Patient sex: M
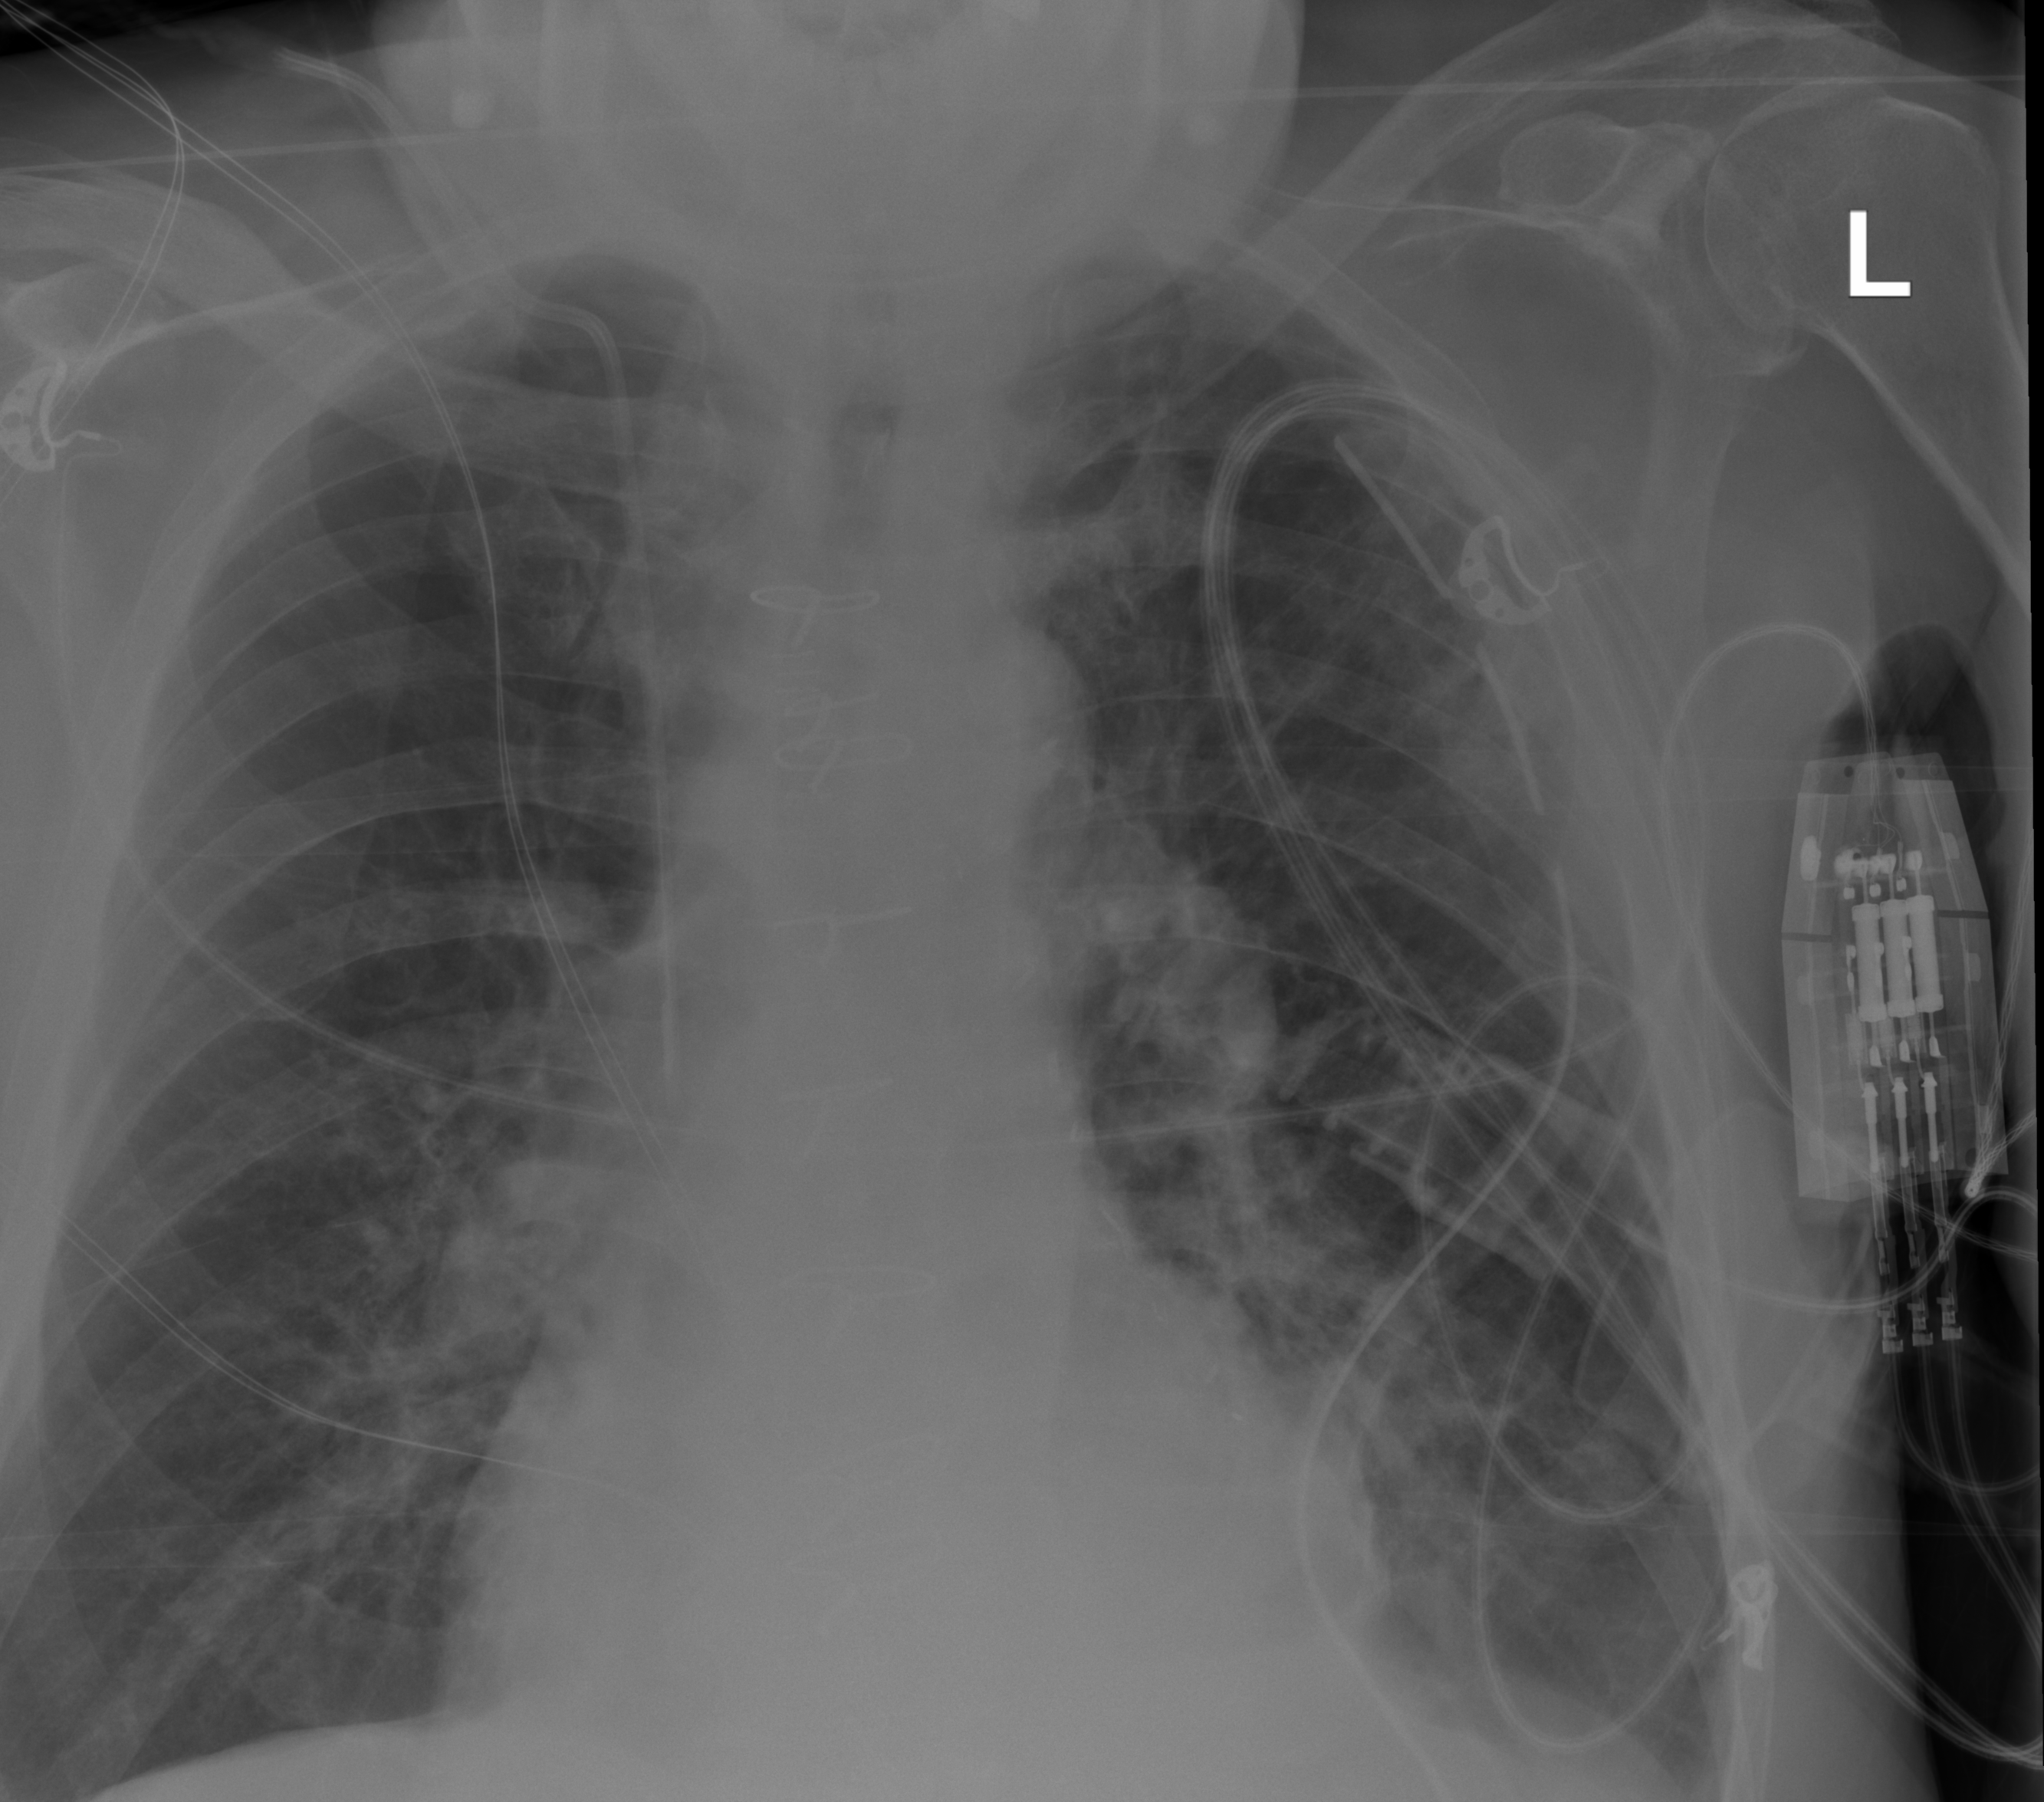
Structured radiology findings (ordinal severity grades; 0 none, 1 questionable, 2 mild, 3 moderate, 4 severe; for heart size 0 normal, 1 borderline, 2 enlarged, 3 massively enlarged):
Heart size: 0
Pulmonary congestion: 2
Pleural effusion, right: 0
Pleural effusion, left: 0
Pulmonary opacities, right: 2
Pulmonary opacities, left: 2
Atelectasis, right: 0
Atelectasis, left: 0